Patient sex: M
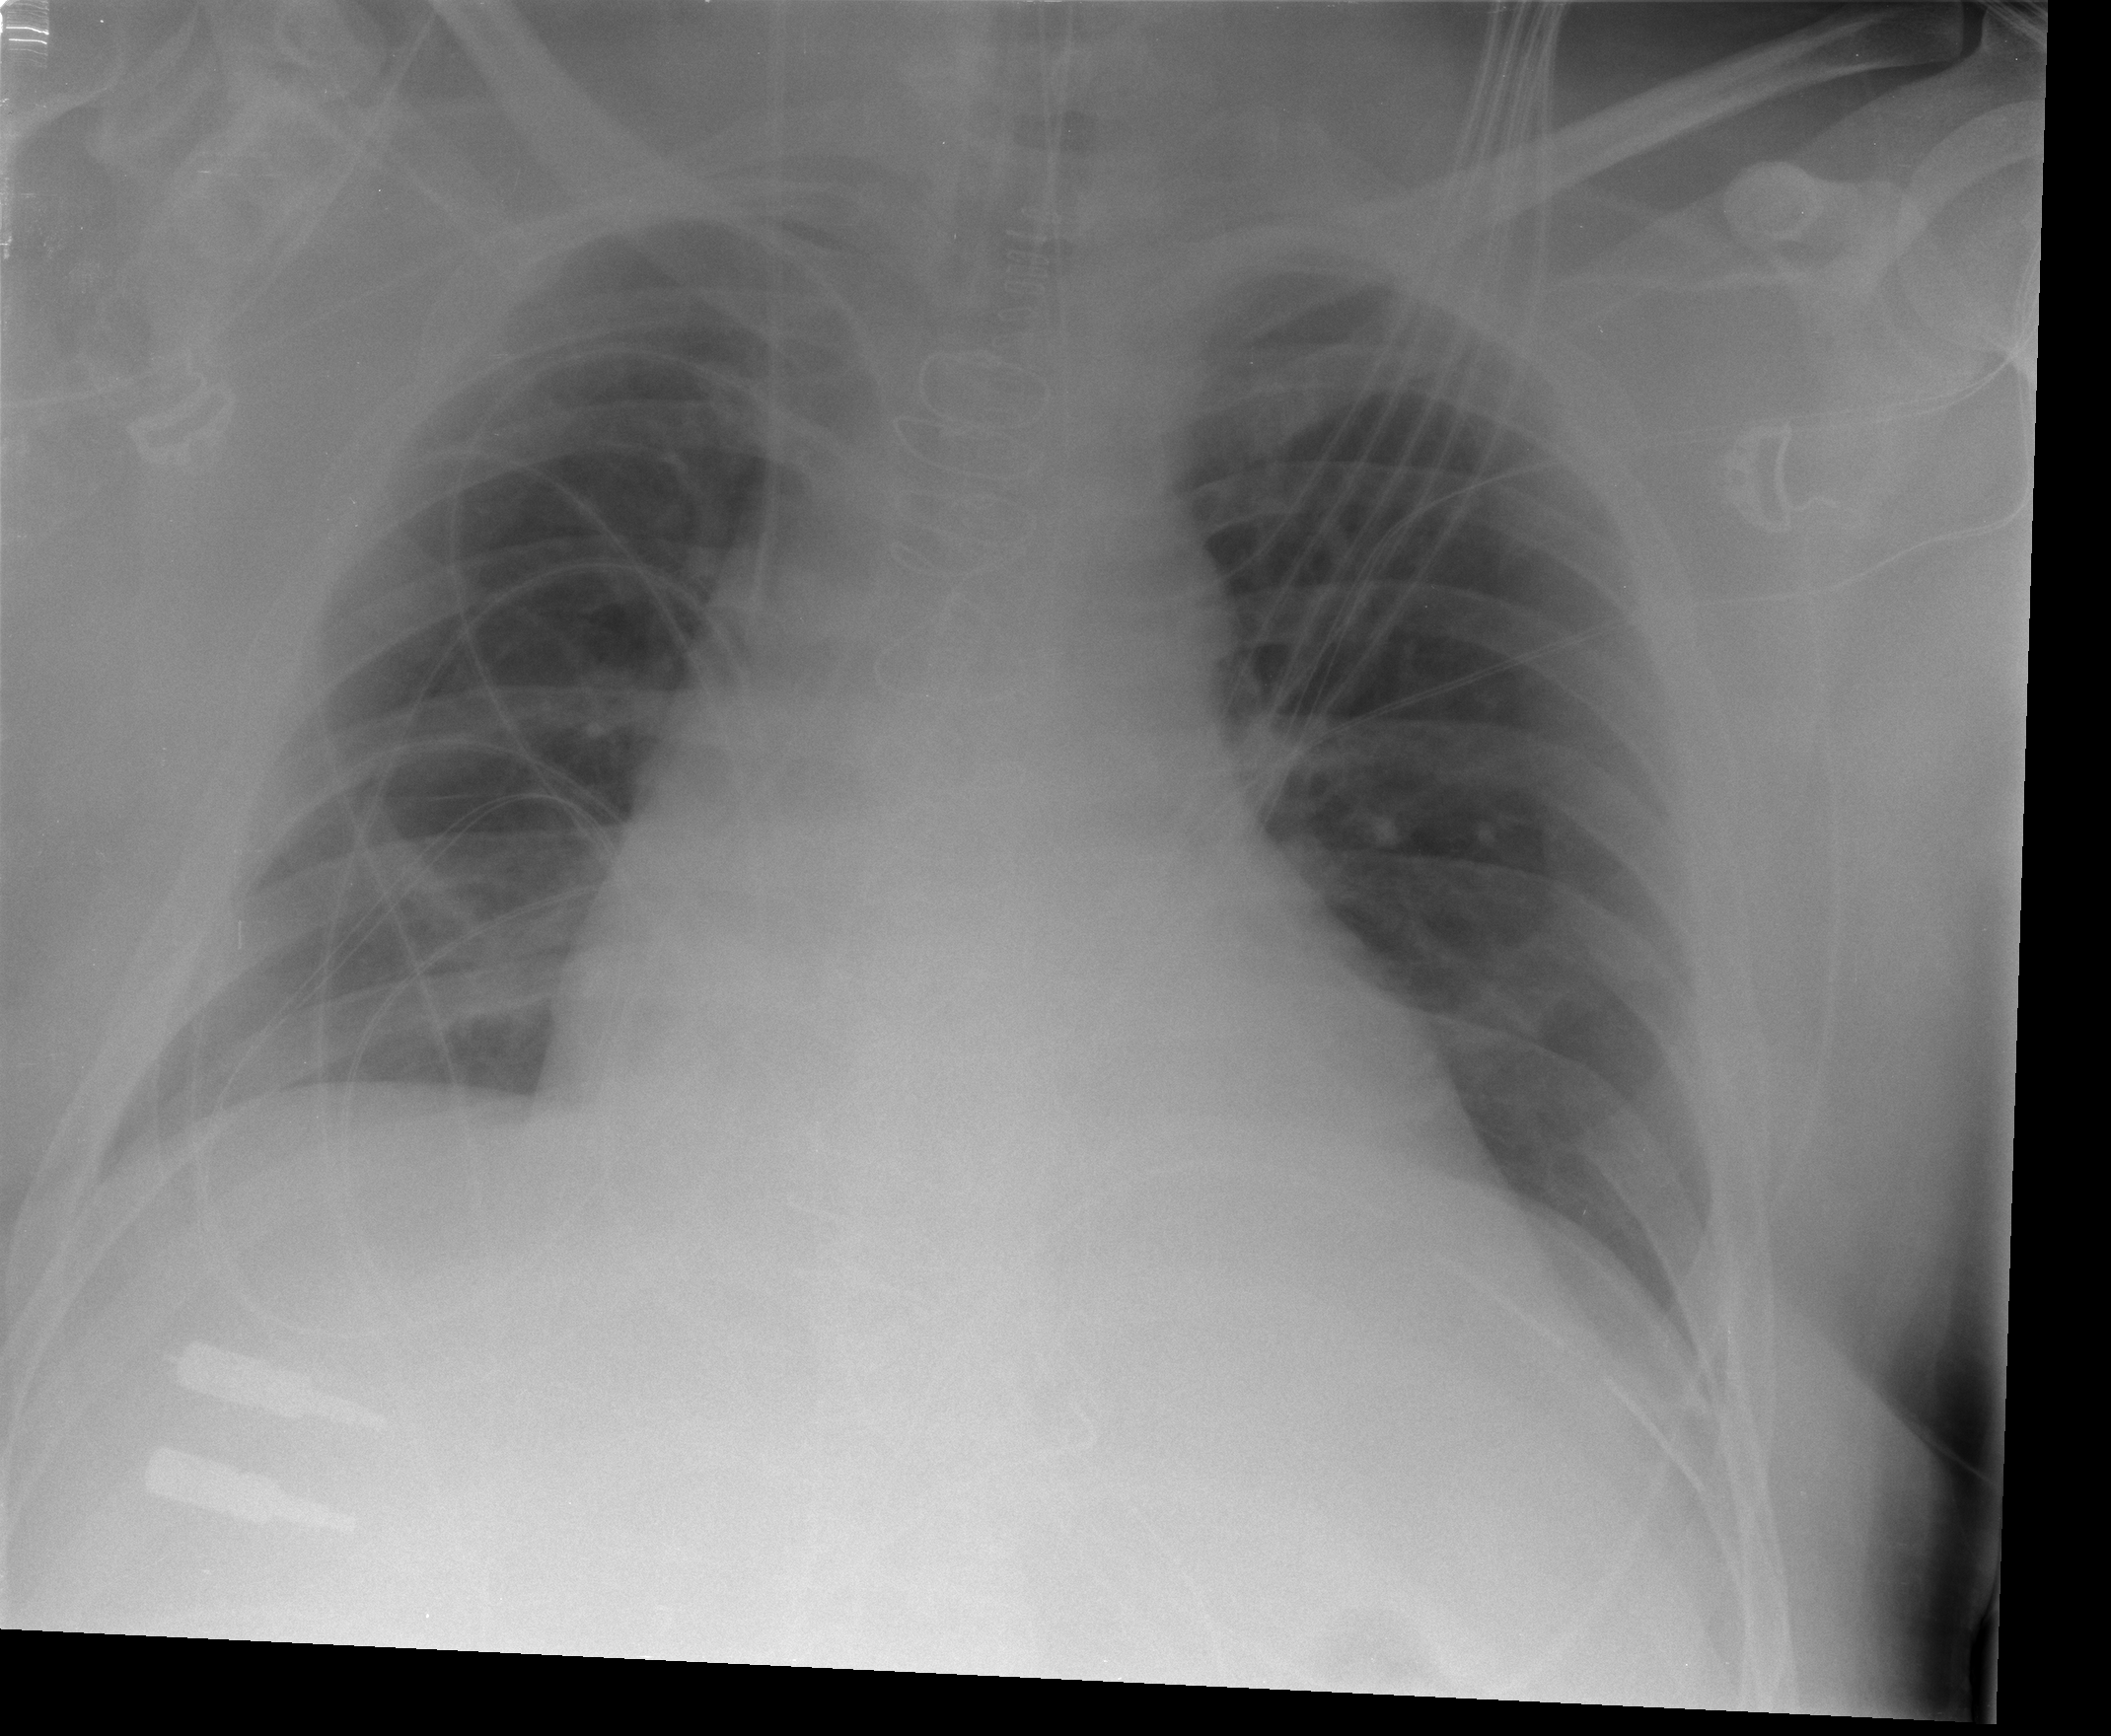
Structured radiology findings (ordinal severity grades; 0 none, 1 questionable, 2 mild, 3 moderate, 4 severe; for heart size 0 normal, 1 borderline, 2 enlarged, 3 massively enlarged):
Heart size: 2
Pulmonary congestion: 2
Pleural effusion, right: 0
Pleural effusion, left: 0
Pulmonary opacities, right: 0
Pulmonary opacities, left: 0
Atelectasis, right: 0
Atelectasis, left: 0